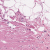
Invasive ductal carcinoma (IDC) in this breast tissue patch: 0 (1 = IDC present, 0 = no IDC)